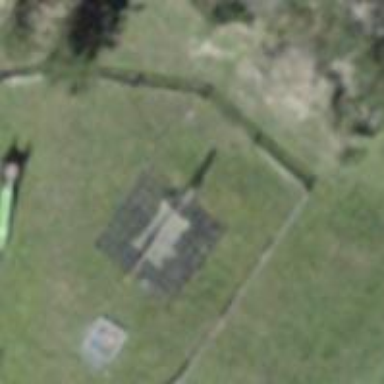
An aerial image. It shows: Playground featuring basket swing.